Question: I have a csv file that with name, address, and phone number
But in phone number, some address inserted, i want to delete those row of the phone number, please check this screenshot, then you will know the issue:

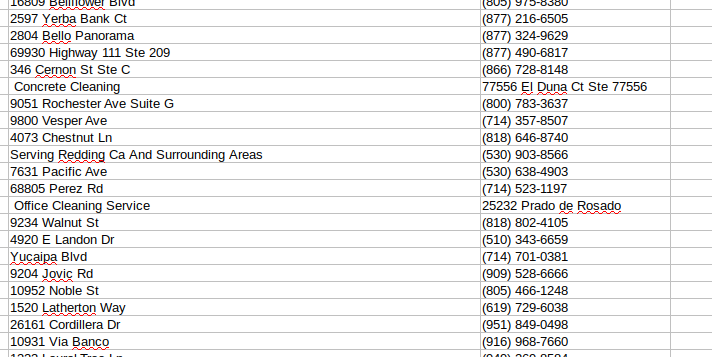
Answer: You can adapt the following code to your needs:
'''
import csv
import re
import sys
data = list(csv.reader(sys.stdin))
column_to_validate = 4
pattern_to_match = r"^\(\d{3}\) \d{3}-\d{4}"
data = list(filter(lambda line: re.match(pattern_to_match, line[column_to_validate]), data))
csv.writer(sys.stdout).writerows(data)
'''